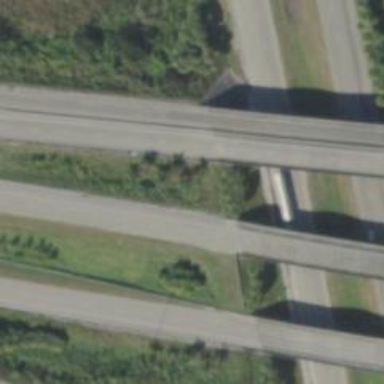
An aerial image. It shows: Motorway link bridge.